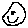
Label: smiley face